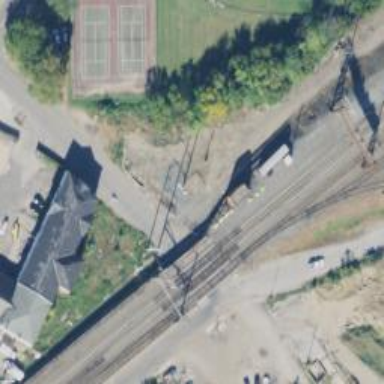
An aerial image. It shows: Railway with electrified contact lines.